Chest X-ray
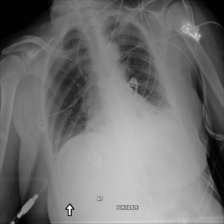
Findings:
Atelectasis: positive
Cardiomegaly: negative
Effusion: negative
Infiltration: negative
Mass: negative
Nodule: negative
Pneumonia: negative
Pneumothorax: negative
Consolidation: negative
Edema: negative
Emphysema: positive
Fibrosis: negative
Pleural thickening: negative
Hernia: negative